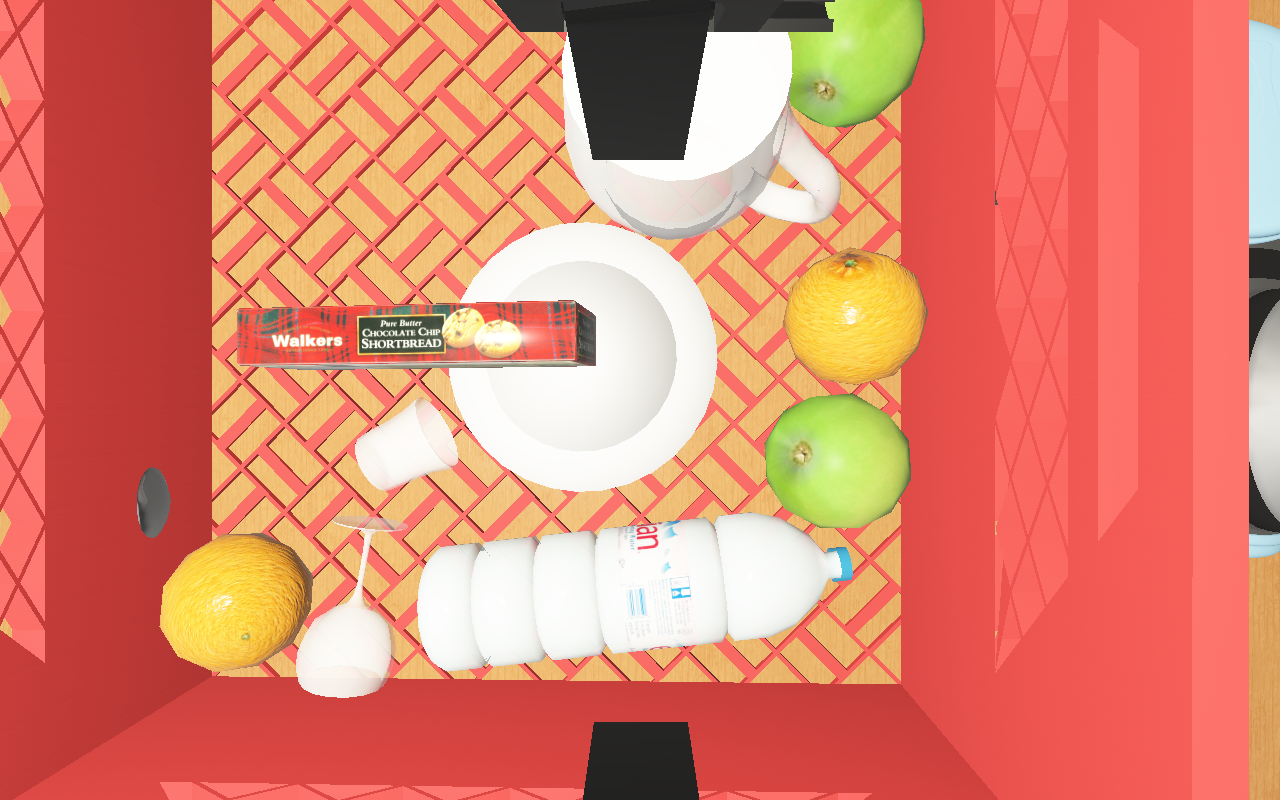
Objects in the scene:
carafe
water bottle
apple
apple
orange
orange
spoon
jam jar
cereal box
biscuit box